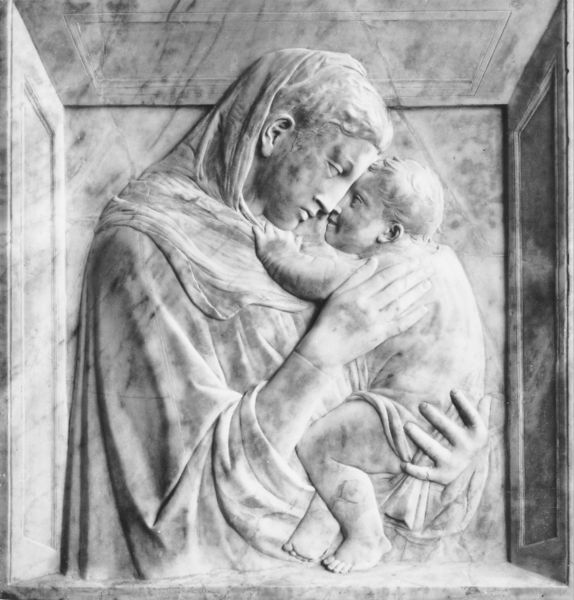
Titel: Pazzi-Madonna
Künstler: Donatello
Institution: Berlin, Staatliche Museen zu Berlin, Preußischer Kulturbesitz
Schlagwörter: hand, kopf, umhang, weiß, sitzen, finger, frau, grau, marmor, mund, nase, ohr, profil, raum, schwarz, blick, tuch, arm, halten, rahmen, stein, tragen, hände, flach, auge, haare, mantel, kind, mutter, vater, skulptur, statue, relief, liebe, umarmung, italien, perspektive, monochrom, baby, spielen, kopftuch, umarmen, barfuss, amme, kasten, christus, jesus, heben, maria, madonna, sohn, geburt, zärtlich, dreidimensional, jesuskind, italienisch, vertrauen, flachrelief, aufe, zugewand, 1500